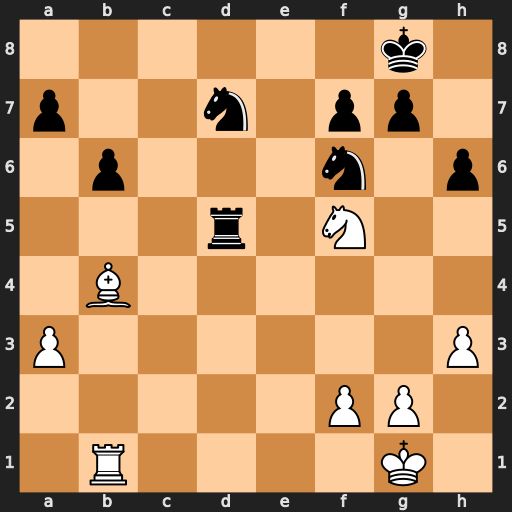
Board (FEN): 6k1/p2n1pp1/1p3n1p/3r1N2/1B6/P6P/5PP1/1R4K1
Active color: w
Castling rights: -
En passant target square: -
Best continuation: Ne7+ Kh7 Nxd5